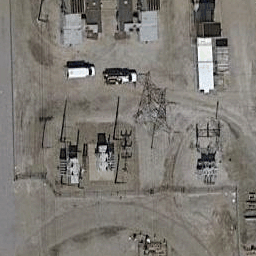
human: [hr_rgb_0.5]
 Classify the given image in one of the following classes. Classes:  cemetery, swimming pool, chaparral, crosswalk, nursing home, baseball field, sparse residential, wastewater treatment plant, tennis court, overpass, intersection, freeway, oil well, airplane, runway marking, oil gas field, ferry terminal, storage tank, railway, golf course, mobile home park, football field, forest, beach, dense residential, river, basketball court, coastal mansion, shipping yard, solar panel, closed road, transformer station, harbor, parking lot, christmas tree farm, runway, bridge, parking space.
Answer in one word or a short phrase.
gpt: transformer station